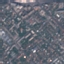
Land use / land cover class: Residential